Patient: sex F, age 63
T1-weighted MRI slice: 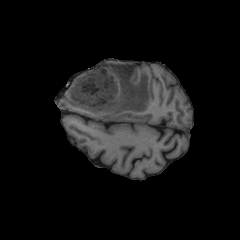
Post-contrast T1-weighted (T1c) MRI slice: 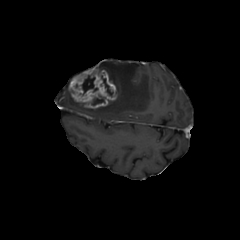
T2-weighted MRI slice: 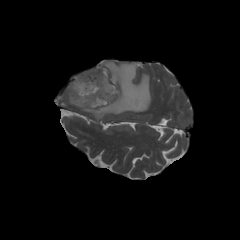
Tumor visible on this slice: yes
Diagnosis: Glioblastoma, IDH-wildtype
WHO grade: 4